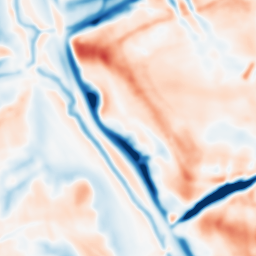
Category: multiscale
Decomposition family: dog_multiscale
Decomposition parameters: sigma_ratio: 1.4
n_scales: 5
base_sigma: 2
Upsampling method: cubic_mitchell
Upsampling parameters: scale: 4
Upsampling scale: 4